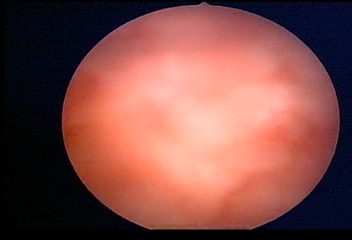
Modality: WLC
Class: Normal mucosa
Bladder cancer association: No